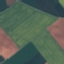
Land use / land cover class: AnnualCrop